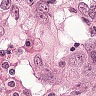
Metastatic tissue present: yes